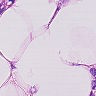
Metastatic tissue present: yes